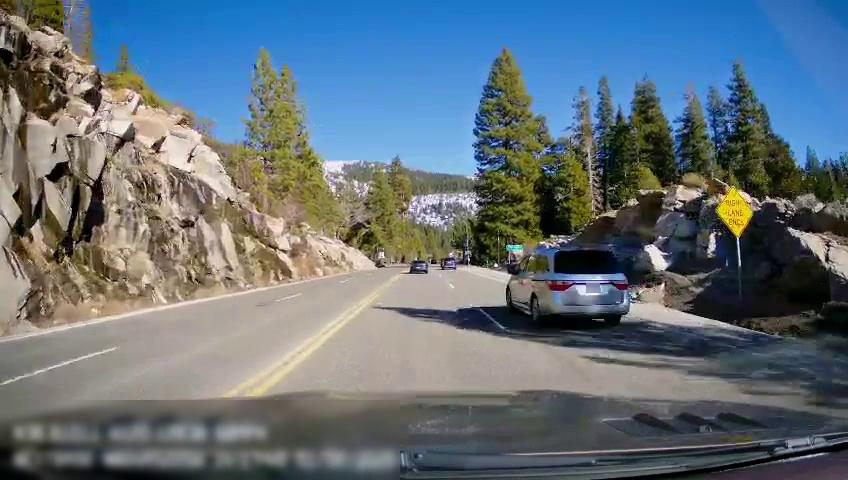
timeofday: Day
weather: Sunny
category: Drivable Space
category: Vehicles | SUV
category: Vehicles | Van
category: Vehicles | Car
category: Lanes | Opposite Lane
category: Lanes | Opposite Lane
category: Lanes | Opposite Lane
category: Lanes | Opposite Lane
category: Lanes | Current Lane
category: Lanes | Current Lane
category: Traffic | Signs
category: Traffic | Signs